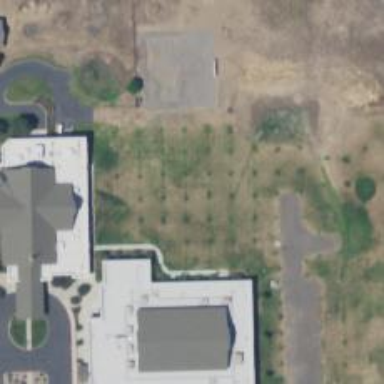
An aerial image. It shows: Building that serves as place of worship.